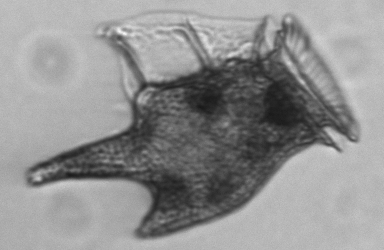
Label: Dinophysis_tripos